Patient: sex F, age 58
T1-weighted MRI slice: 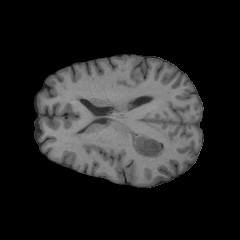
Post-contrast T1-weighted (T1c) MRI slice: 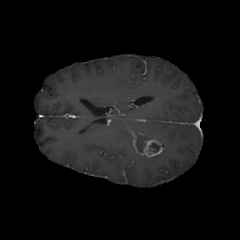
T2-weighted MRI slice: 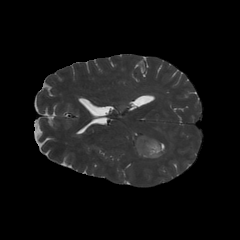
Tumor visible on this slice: yes
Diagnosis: Glioblastoma, IDH-wildtype
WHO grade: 4